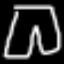
Label: pants